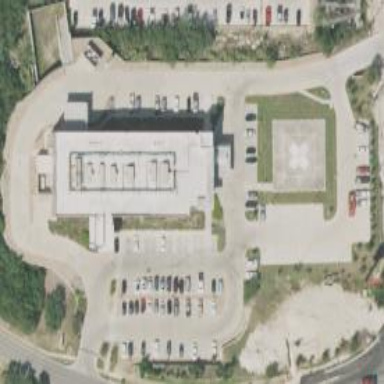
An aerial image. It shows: Hospital providing healthcare services.